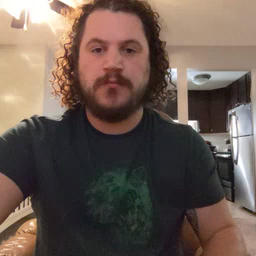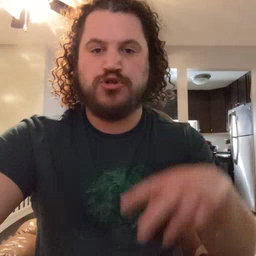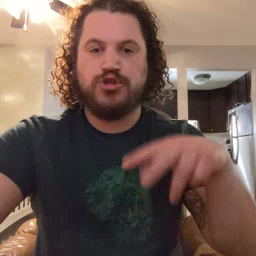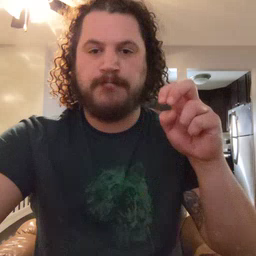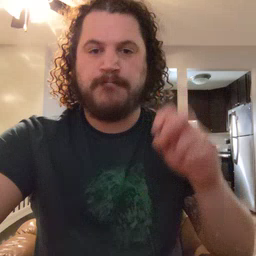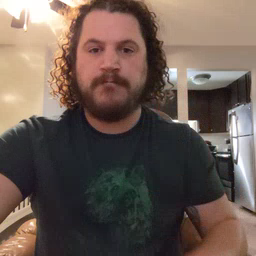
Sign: jump